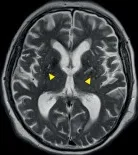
Axial T2-weighted MR images of a patient with NPSLE before formation of anterior white matter involvement within 15 months while the posterior lesions appeared less intense. Yellow arrowheads).
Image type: radiology (mri)